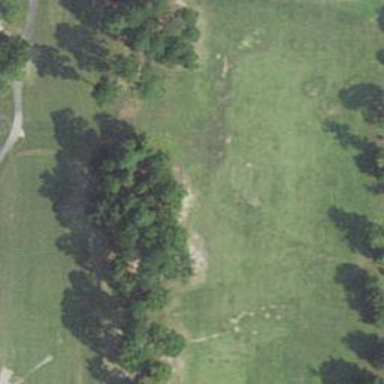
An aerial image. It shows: Grassy area designated as driving range for golf.